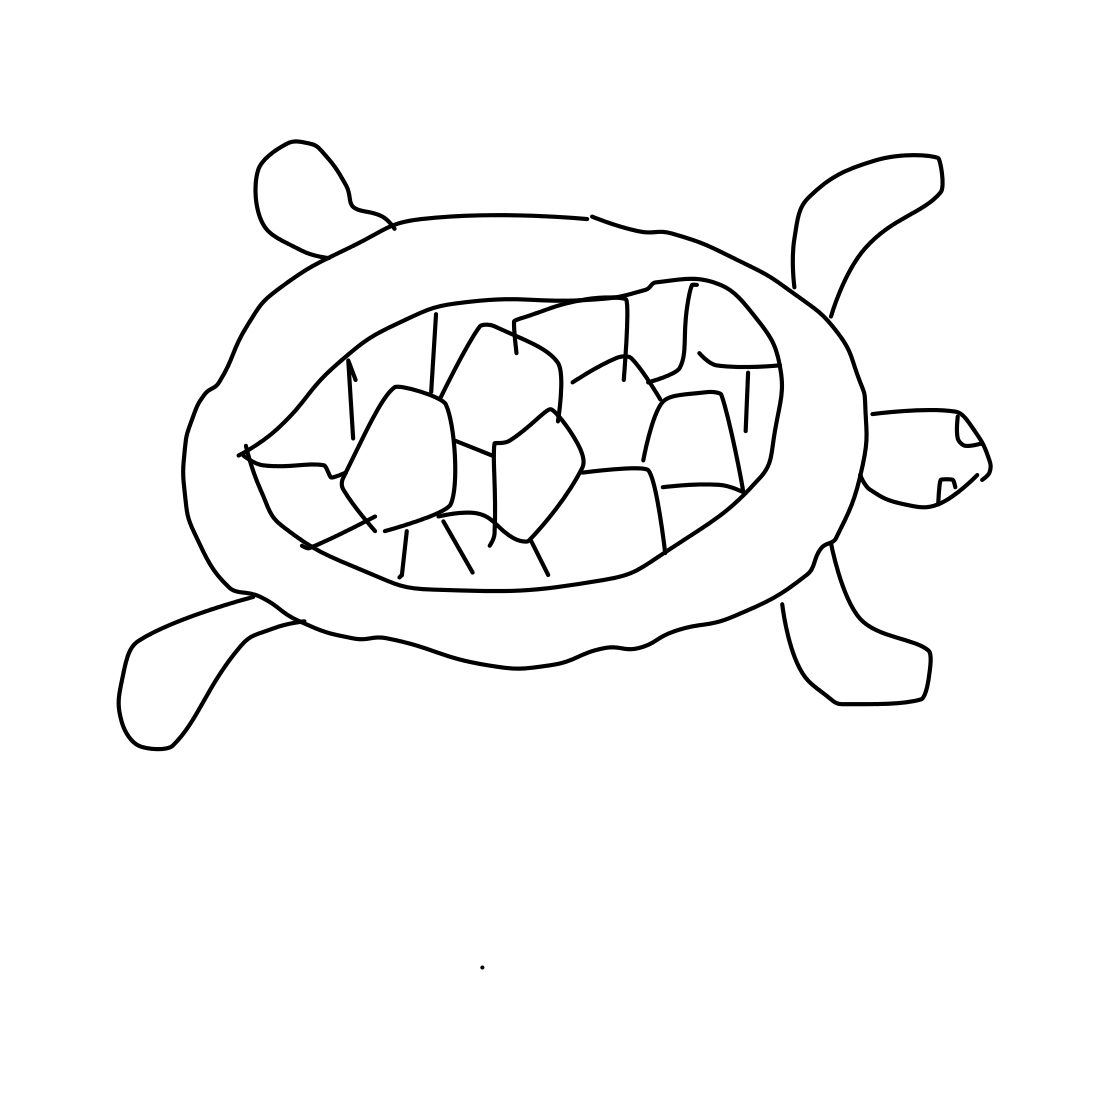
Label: sea turtle